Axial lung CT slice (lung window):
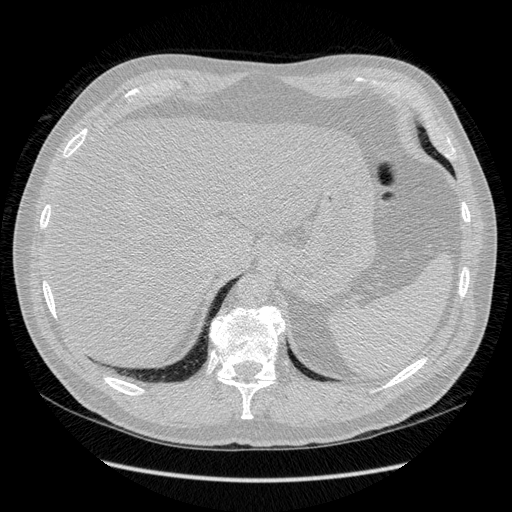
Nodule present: no